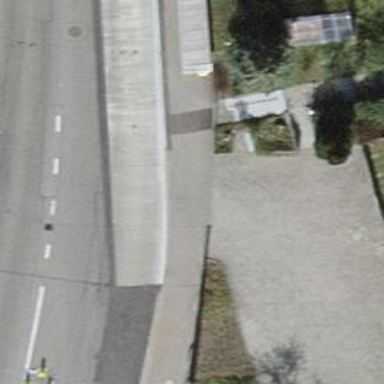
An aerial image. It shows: Sidewalk along the footway.